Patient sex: F
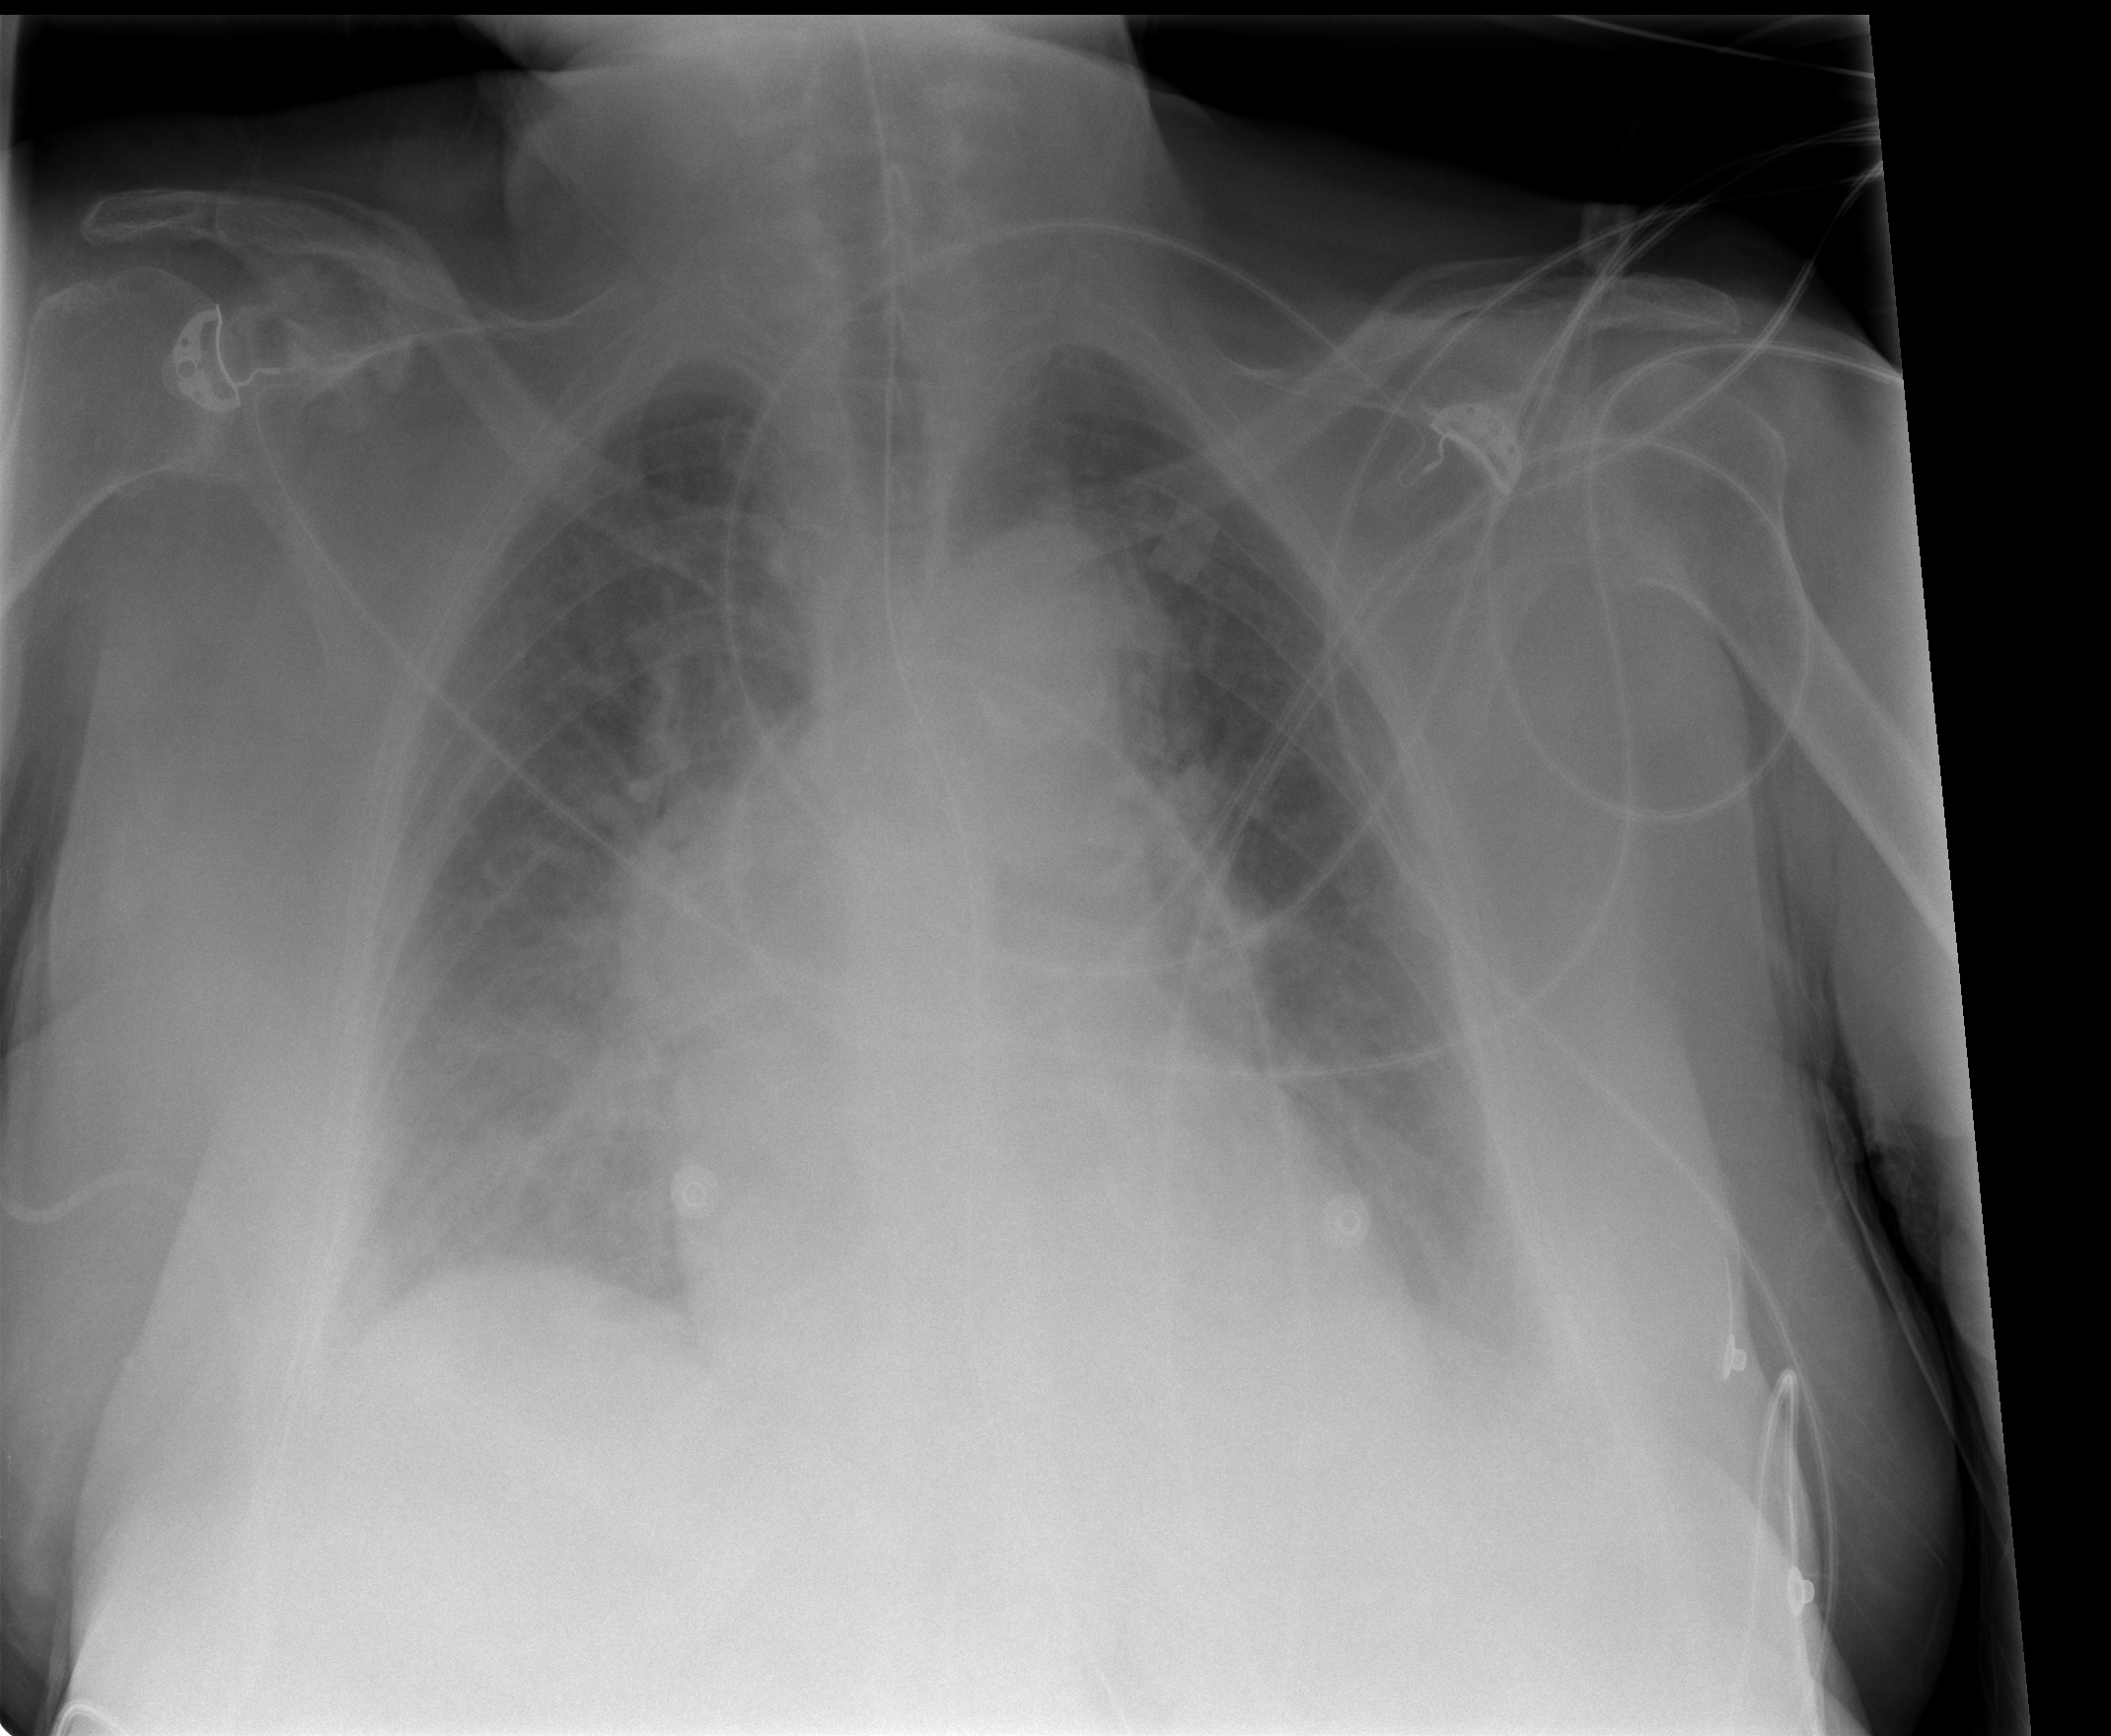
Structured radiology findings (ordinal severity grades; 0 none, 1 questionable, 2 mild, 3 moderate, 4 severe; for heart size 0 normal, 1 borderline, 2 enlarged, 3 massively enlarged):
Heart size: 0
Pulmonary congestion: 3
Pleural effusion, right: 1
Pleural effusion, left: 1
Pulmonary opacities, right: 2
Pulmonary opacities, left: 0
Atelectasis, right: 1
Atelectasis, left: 2